Question: Ok so with <URL>.
So at the top we have the after math of a slide. And at the bottom is what it should look like. So the slider lands on 4 slides, the slider should now move slightly to the side so slide 2 is touching the left side and slide 4 is complete showing.

I have tried a fair few things but cannot get this working. Most of what I have tried is within the site (linked at the top) using the API settings etc. Not much point of me posting all the ones I tried as I may have missed things etc.
'''
slidesPerView: 3,
momentumRatio: 1,
freeMode: true,
freeModeFluid: true,
'''
Here is a demo of what I have so far. Any help on this would be great and I would even be willing to give a little extra rep to anyone that can solve this (I have been trying for a while), so +50 rep to anyone that solves this.
<URL>
Just to make sure we are all on the same page, it should only "lock on" to a slide once the movement has finished. It must be stopped and then move to fit 3 slides in the container.
I will be using this on an iPad, just a little note encase someone comes up with something not compatible.
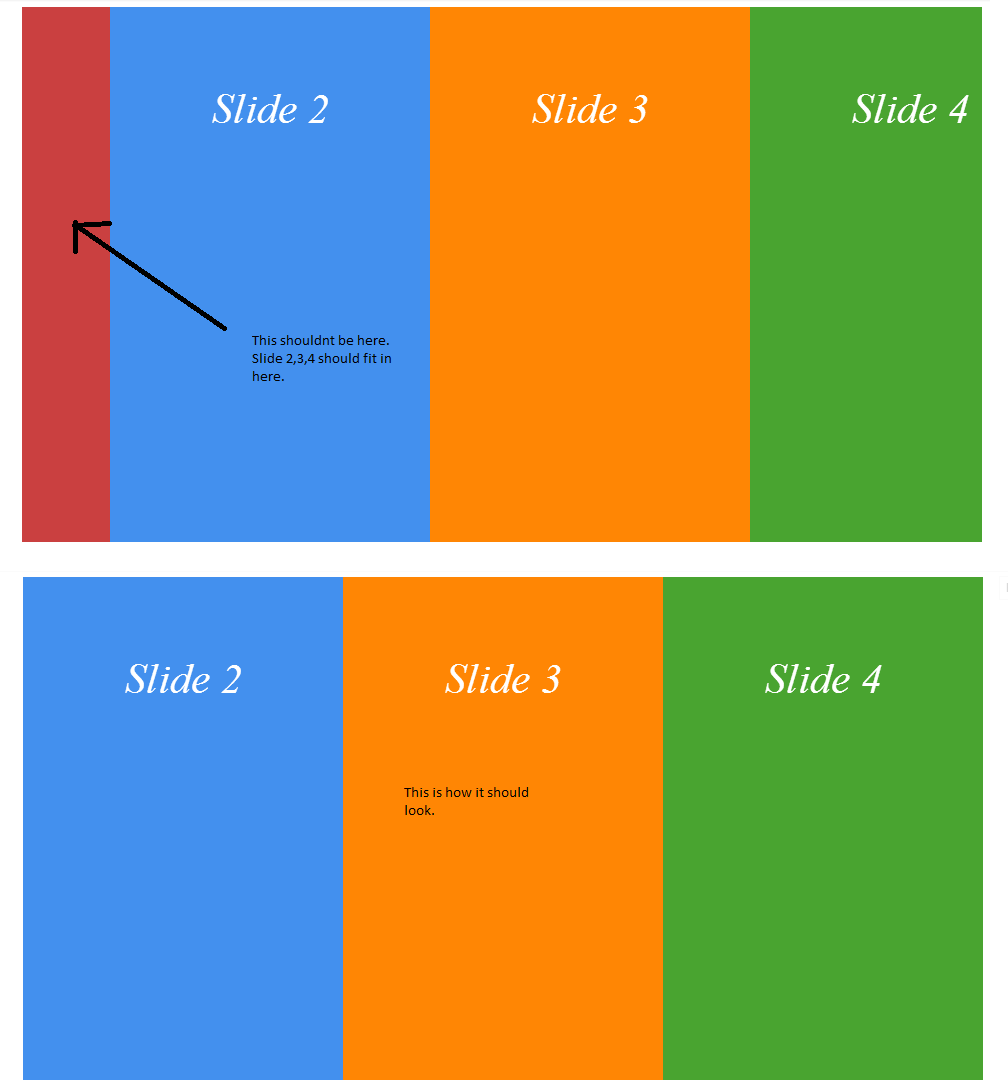
Answer: ## Solution 0
This solution adds a <URL>. This also handles the situation where no swipe occurs. For instance, the user clicks, drags, and releases but no transition occurs.
'''
.swiper-wrapper {
transition:all 1s ease;
-webkit-transition:all 1s ease;
}
.transition {
background:white;
}
'''
'''
var mouseClick = false;
var mySwiper = new Swiper('.swiper-container', {
slidesPerView: 3,
momentumRatio: 1,
freeMode: true,
freeModeFluid: true,
onTouchEnd: function () {
mouseClick = true;
$('.swiper-wrapper').toggleClass('transition');
},
})
$(".swiper-wrapper").bind("transitionend webkitTransitionEnd oTransitionEnd MSTransitionEnd", function () {
if (mouseClick) {
if (Math.abs(mySwiper.positions.current) % 320.0 < 160) {
mySwiper.swipePrev();
} else {
mySwiper.swipeNext();
}
mouseClick = false;
}
});
'''
: <URL>
: <URL>
## Solution 1
Somewhere to start. This solution uses the current position to determine whether to slide forward or back. It doesn't work perfectly because the value is sometimes obtained before the sliding is complete.
'''
var mySwiper = new Swiper('.swiper-container', {
slidesPerView: 3,
momentumRatio: 1,
queueEndCallbacks: true,
freeMode: true,
freeModeFluid: true,
onTouchEnd: function () {
setTimeout(function () {
if (Math.abs(mySwiper.positions.current) % 320 < 160) {
mySwiper.swipePrev();
} else {
mySwiper.swipeNext();
}
console.log(Math.abs(mySwiper.positions.current) % 320);
}, 500);
},
})
'''
: <URL>